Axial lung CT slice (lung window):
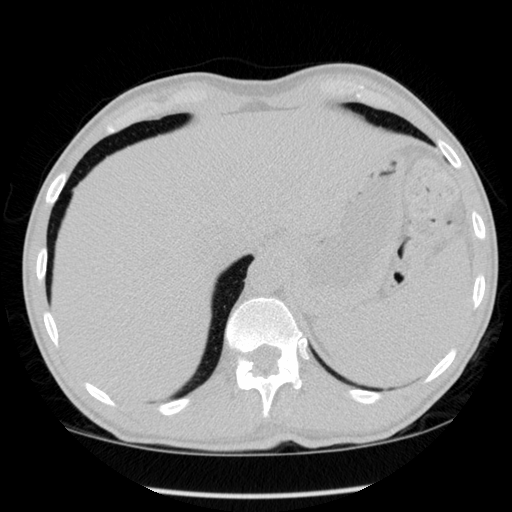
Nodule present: no